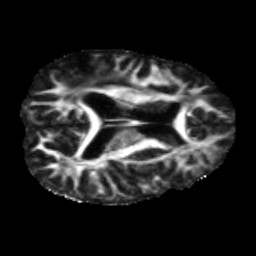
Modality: FA
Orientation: axial
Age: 47
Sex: male
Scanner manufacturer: siemens
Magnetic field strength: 3 T
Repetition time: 5.47 s
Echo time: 0.0854 s